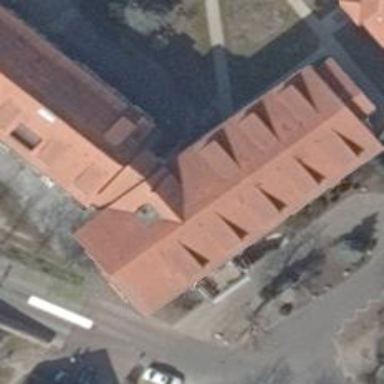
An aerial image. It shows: Nursing home.